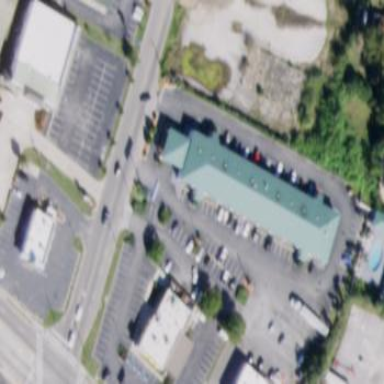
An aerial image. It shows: Building that is motel.